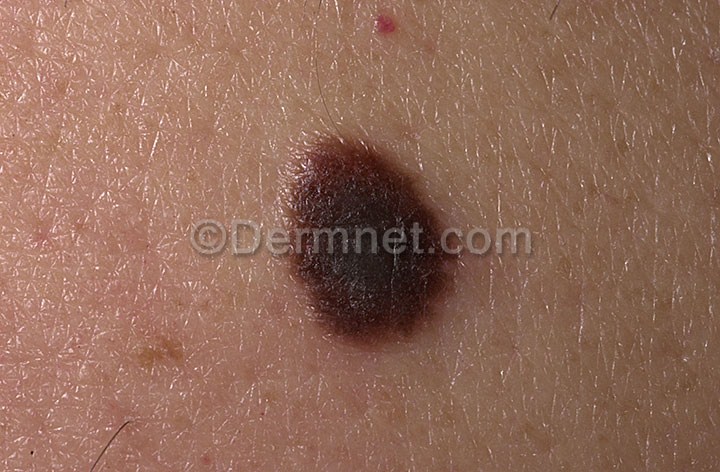
Disease: Melanoma Skin Cancer Nevi and Moles